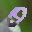
Label: 0